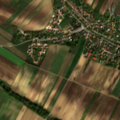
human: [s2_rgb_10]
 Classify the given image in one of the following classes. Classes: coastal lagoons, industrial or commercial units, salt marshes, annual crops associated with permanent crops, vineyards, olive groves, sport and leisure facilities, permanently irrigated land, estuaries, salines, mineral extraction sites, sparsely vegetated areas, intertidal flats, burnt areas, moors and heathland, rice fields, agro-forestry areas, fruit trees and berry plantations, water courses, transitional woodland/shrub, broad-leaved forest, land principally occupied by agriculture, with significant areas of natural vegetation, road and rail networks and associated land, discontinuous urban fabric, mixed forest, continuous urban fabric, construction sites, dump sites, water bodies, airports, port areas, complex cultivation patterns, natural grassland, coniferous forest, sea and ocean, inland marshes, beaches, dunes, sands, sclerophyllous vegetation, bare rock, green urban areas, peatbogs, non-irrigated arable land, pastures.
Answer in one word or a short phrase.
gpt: discontinuous urban fabric, non-irrigated arable land, land principally occupied by agriculture, with significant areas of natural vegetation